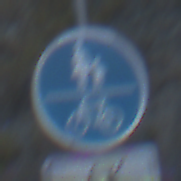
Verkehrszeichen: GemeinsamerGehUndRadweg
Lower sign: EinspurigeFahrzeugeFrei6
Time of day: SunriseSunset
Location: Outdoor (RoadRail)
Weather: Clear
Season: NotSpecified
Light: Natural